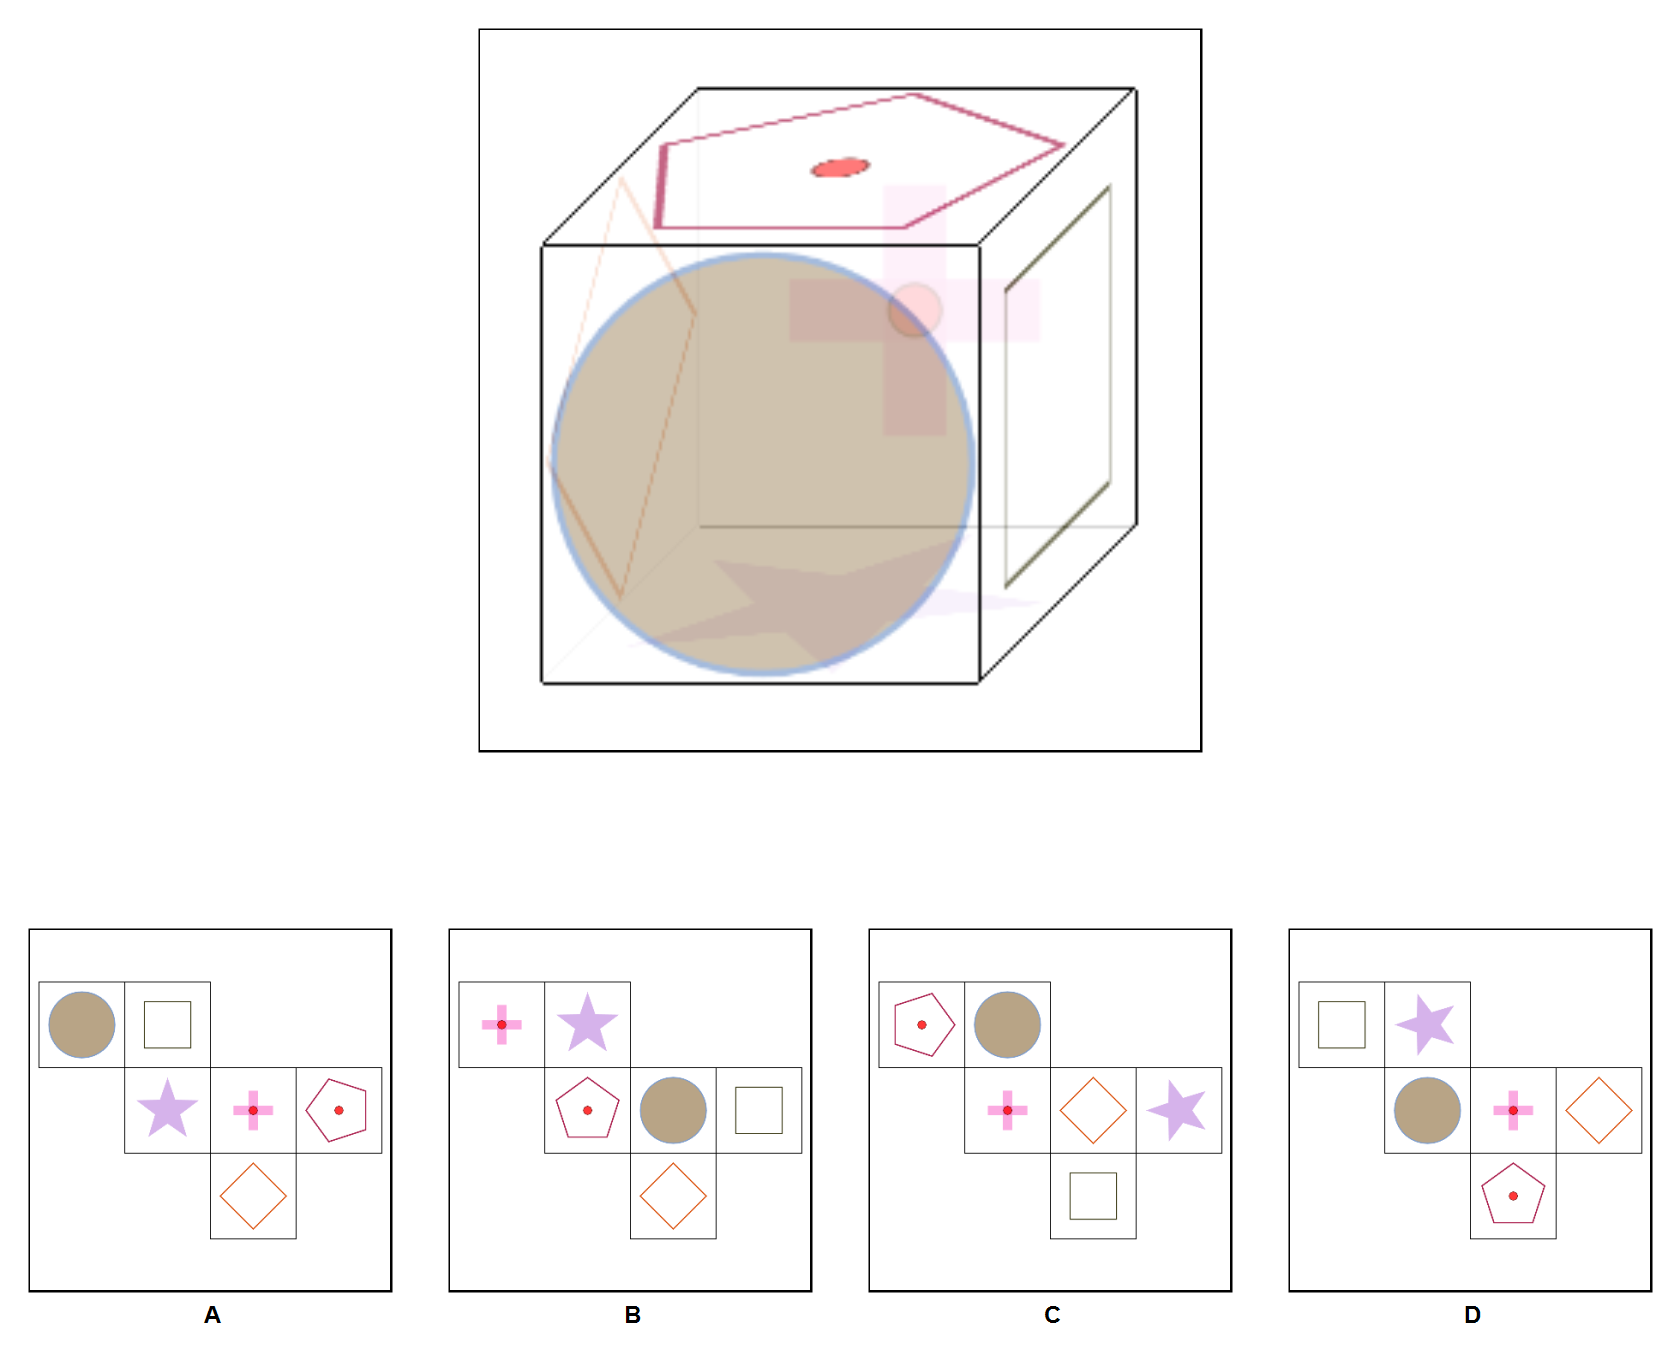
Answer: A